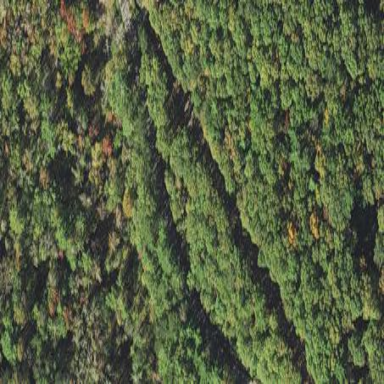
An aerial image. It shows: Mixed woodland area with variety of leaf types and cycles.